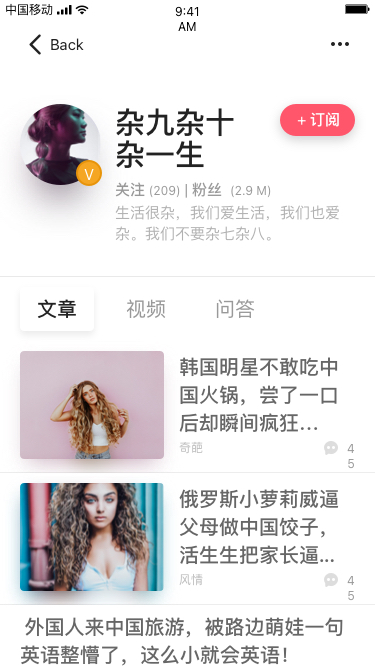
Text in this UI design:
文章
视频
问答
韩国明星不敢吃中国火锅，尝了一口后却瞬间疯狂…
奇葩
45
俄罗斯小萝莉威逼父母做中国饺子，活生生把家长逼...
风情
45
 外国人来中国旅游，被路边萌娃一句英语整懵了，这么小就会英语！
V
杂九杂十
杂一生
关注 (209) | 粉丝  (2.9 M)
生活很杂，我们爱生活，我们也爱杂。我们不要杂七杂八。
+ 订阅
Back